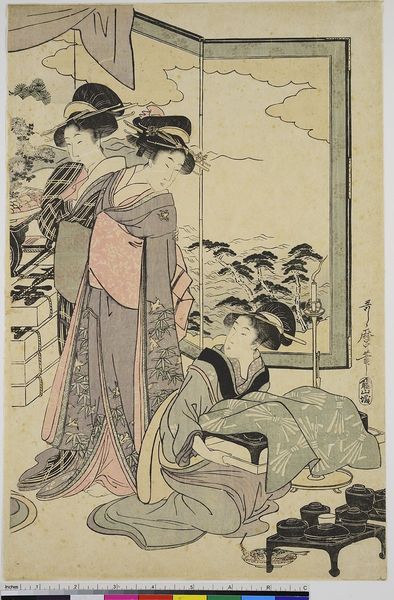
Künstler: Kitagawa Utamaro
Standort: Hamburg
Institution: Museum für Kunst und Gewerbe Hamburg
Schlagwörter: bäume, frauen, fenster, frau, grau, trinken, tablett, spiegel, holzschnitt, schrift, essen, paravent, tee, druckgraphik, druckgrafik, zeremonie, tracht, tassen, kochen, zeit, farbholzschnitt, herd, wandschirm, kimono, teezeremonie, kimonos, volkstracht, edo, reproduktionen, chinesinnen, druckerzeugnisse, stäbchen in den haaren, am boden essen